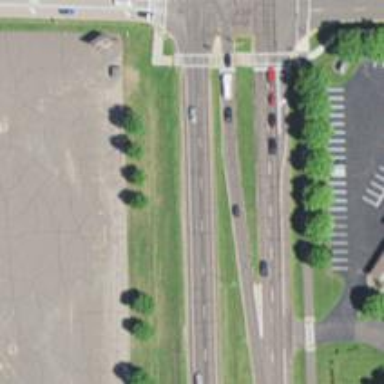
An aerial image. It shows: Secondary link road with asphalt surface.